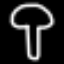
Label: mushroom